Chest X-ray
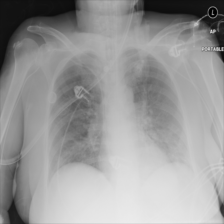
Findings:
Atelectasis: positive
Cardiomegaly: negative
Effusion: negative
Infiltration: positive
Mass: negative
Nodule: negative
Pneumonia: negative
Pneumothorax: negative
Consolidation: negative
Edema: negative
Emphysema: negative
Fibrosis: negative
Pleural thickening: negative
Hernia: negative